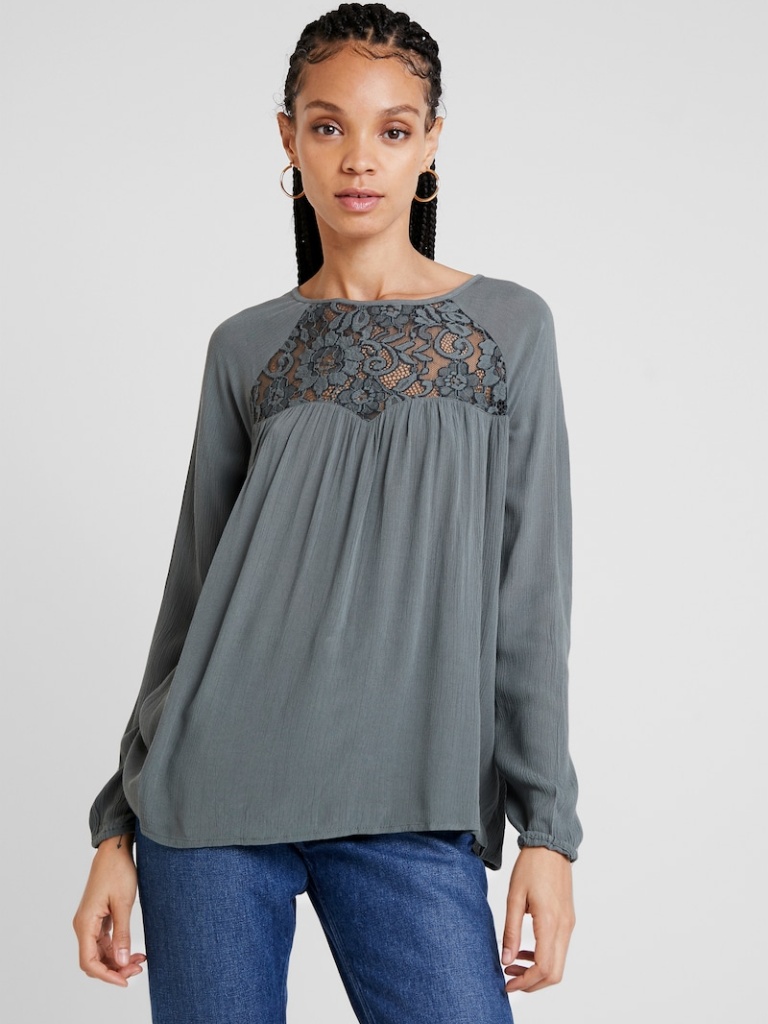
cotton relaxed a long-sleeved with the sleeves down hip length Untucked crew blouse